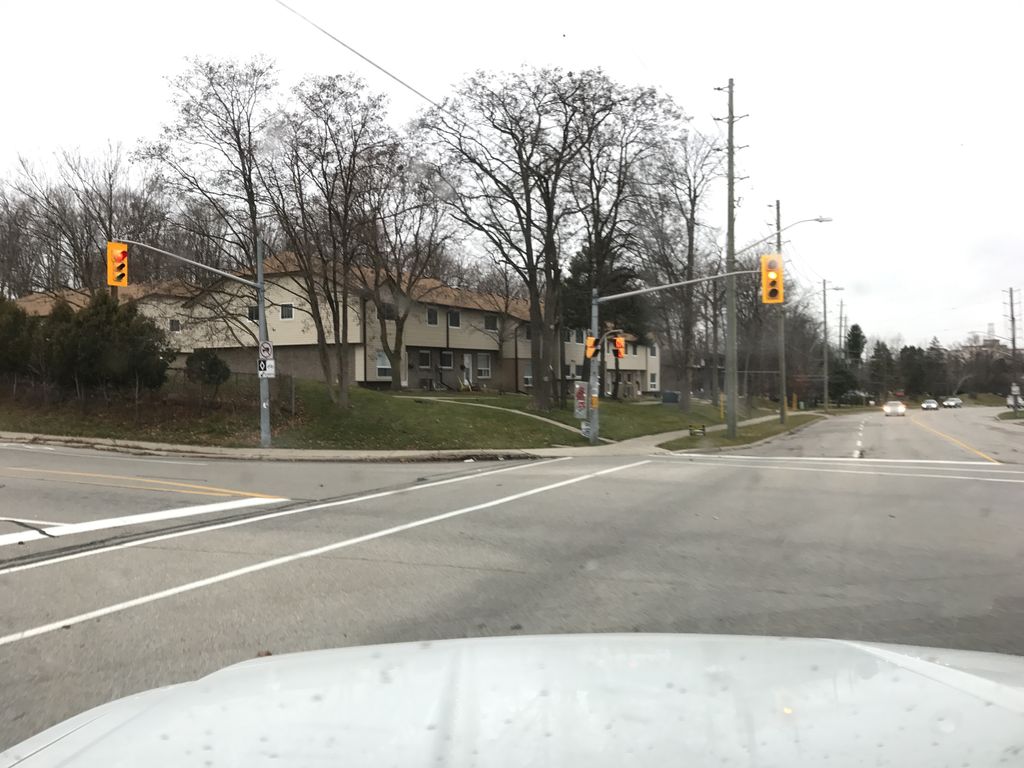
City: kitchener-waterloo